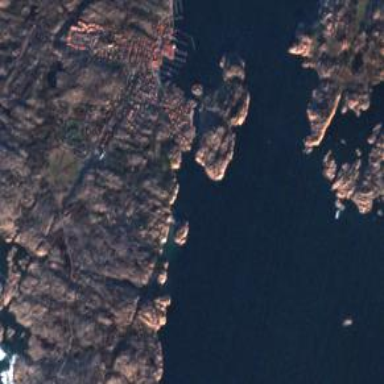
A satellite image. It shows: Picturesque coastline scene.